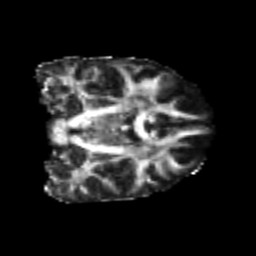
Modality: FA
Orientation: coronal
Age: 24
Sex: female
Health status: healthy
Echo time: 0.074 s